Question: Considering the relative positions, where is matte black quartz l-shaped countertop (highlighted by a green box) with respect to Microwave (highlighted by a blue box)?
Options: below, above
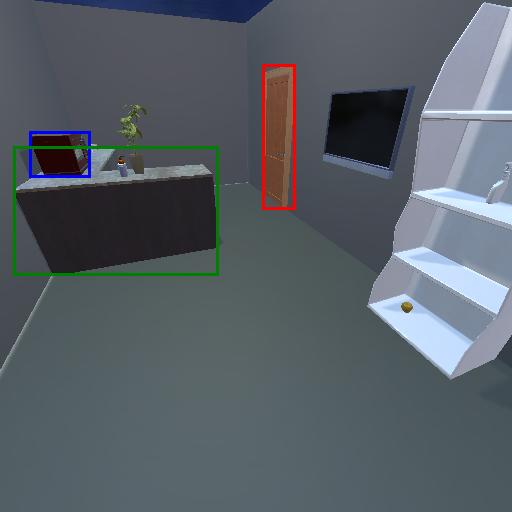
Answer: below